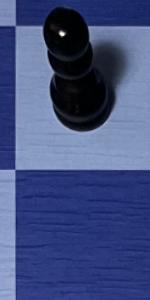
Label: Empty